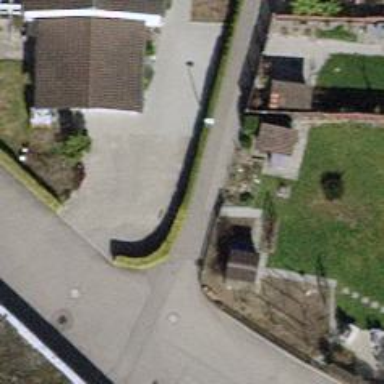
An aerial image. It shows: Hedge acting as barrier.